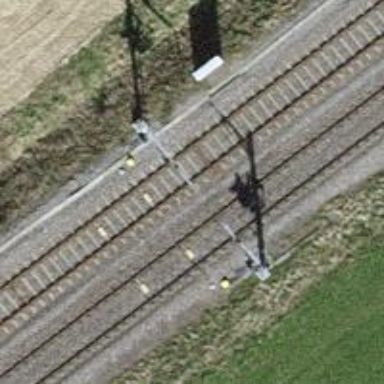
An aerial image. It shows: Railway signal.